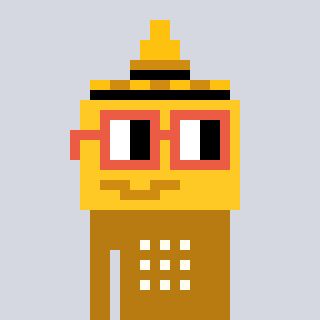
a pixel art character with square orange glasses, a mustard-shaped head and a gold-colored body on a cool background